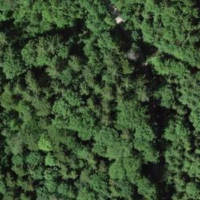
EUNIS habitat code: 41
Species observed at this site:
Ajuga reptans